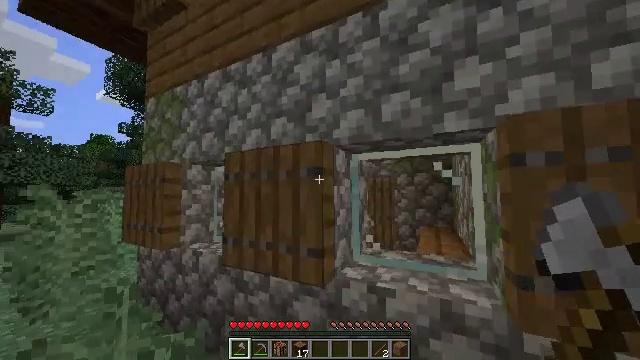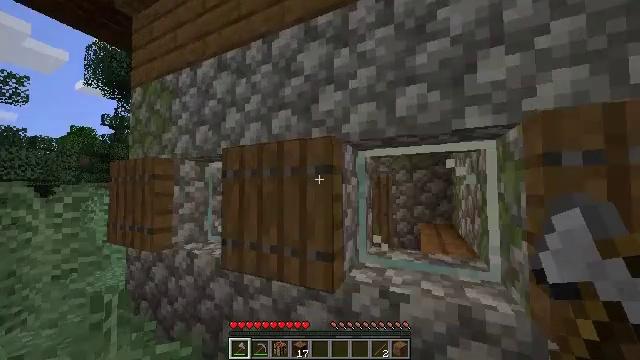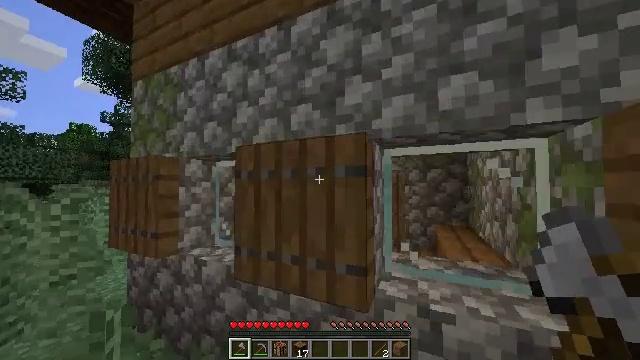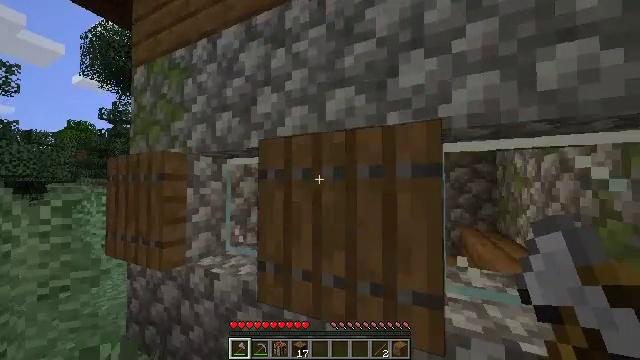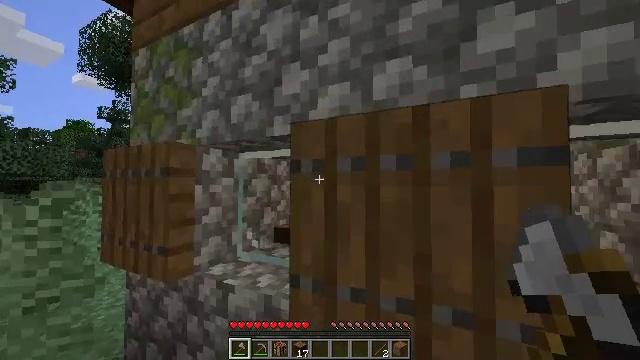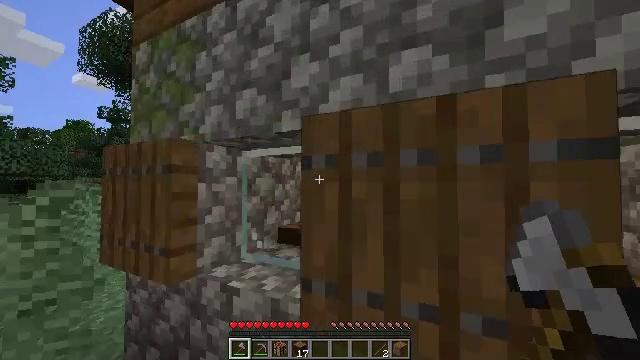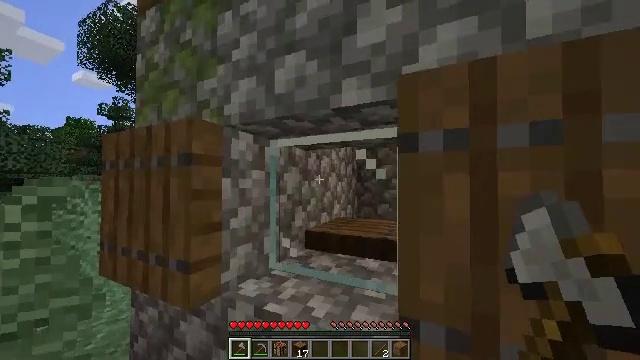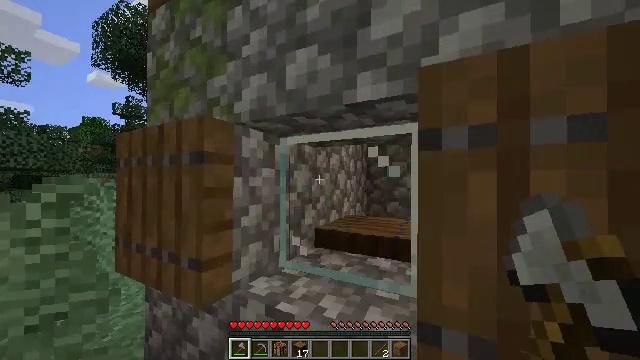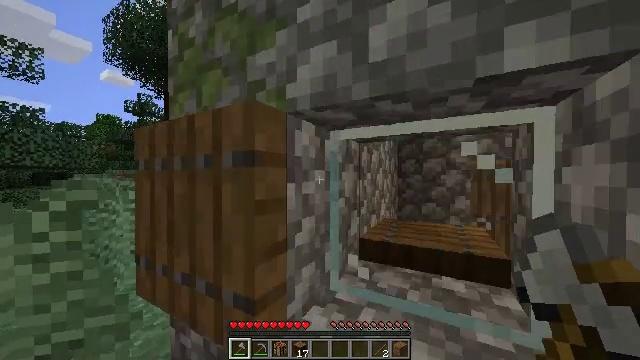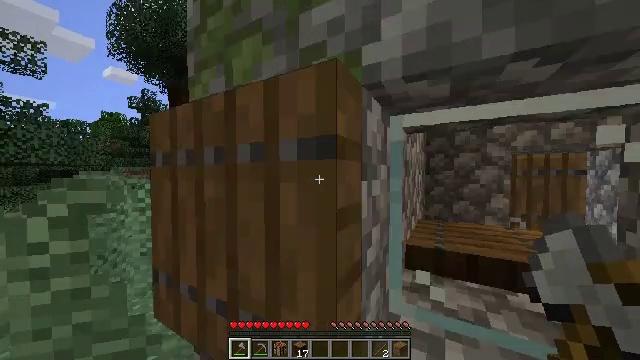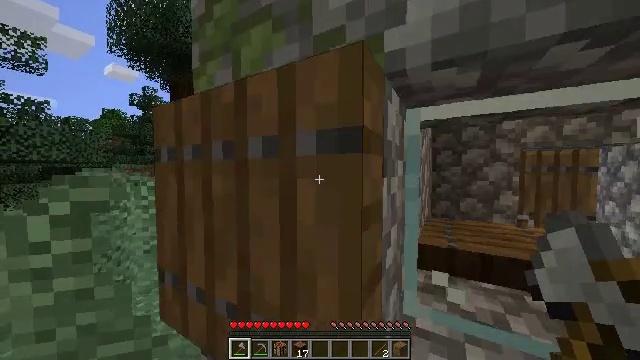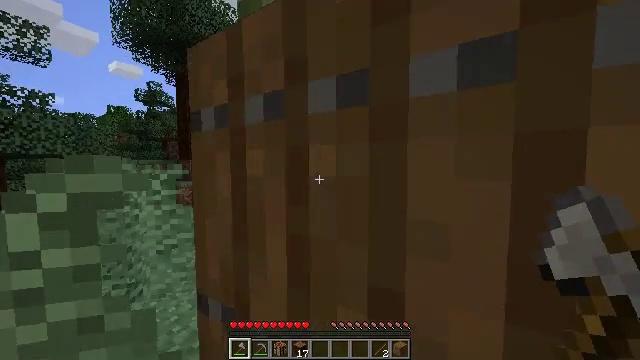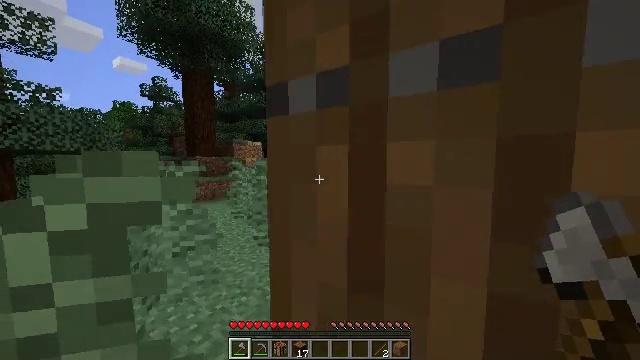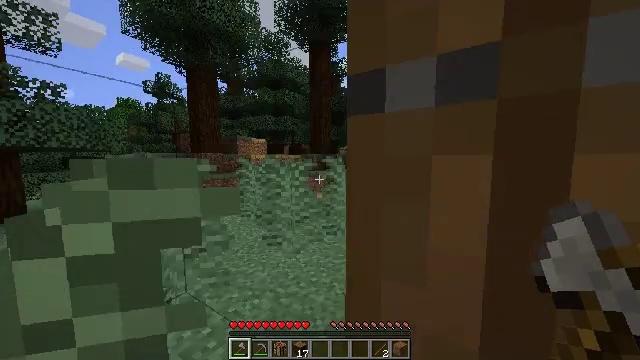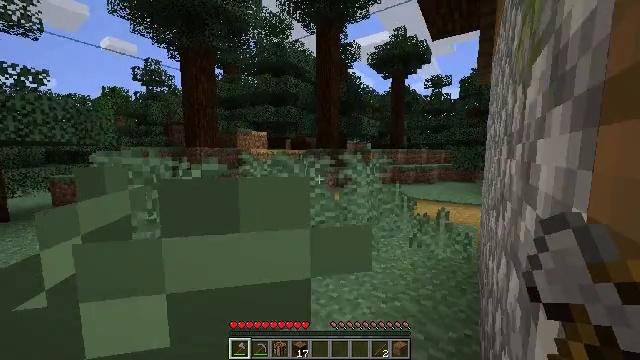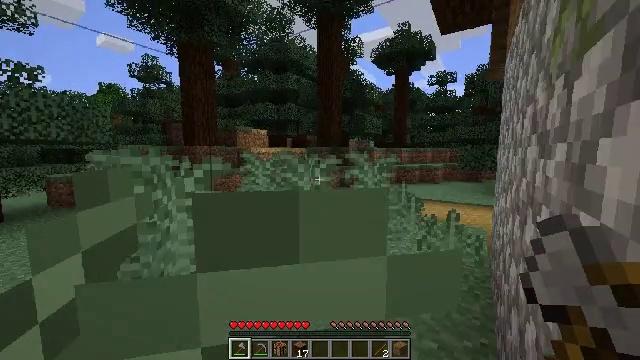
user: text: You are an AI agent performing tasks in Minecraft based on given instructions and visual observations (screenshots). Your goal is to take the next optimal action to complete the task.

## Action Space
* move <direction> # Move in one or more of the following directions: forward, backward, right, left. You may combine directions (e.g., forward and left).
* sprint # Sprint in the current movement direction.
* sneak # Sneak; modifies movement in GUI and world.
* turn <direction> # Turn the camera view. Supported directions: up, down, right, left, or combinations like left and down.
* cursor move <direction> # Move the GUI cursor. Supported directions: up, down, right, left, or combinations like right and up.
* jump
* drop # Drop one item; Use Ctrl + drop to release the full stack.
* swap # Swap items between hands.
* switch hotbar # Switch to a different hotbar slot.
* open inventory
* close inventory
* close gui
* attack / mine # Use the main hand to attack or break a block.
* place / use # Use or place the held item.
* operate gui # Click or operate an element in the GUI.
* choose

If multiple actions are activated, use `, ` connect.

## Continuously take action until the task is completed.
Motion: motion action
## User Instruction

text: Break the spruce leaves to clear the area.
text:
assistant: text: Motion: move forward and move left, sprint, turn right and down
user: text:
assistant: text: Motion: move forward and move left, sprint
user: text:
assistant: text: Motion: move forward and move left, sprint
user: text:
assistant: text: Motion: move forward and move left, sprint
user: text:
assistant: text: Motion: move forward and move left, sprint
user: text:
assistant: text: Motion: move forward and move left, sprint
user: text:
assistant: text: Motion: move forward and move left, sprint, turn left
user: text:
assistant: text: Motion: move forward and move left, sprint, turn left and down
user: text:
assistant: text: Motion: move forward and move left, sprint, turn down
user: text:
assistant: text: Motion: move forward and move left, sprint
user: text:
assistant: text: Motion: move forward and move left, sprint, turn down
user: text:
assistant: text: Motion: move forward and move left, sprint
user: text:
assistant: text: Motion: move forward and move left, sprint
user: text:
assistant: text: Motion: move forward and move left, sprint
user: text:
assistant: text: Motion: move forward and move left, sprint
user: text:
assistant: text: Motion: move forward and move left, sprint
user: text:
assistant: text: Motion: move forward and move left, sprint
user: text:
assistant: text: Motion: move forward and move left, sprint, turn right and down
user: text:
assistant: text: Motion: move forward and move left, sprint, turn right
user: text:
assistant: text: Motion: move forward and move left, sprint, turn right
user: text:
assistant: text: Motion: move forward, sprint, turn right
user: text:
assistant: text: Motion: move forward, sprint, turn right
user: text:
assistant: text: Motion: move forward, sprint, turn right
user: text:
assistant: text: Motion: move forward, sprint
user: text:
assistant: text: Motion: move forward, sprint
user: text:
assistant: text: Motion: move forward, sprint
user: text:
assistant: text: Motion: move forward, sprint, turn right
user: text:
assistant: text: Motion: move forward, sprint, turn right
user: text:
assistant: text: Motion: move forward, sprint, turn right
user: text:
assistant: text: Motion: move forward, sprint, turn right and down